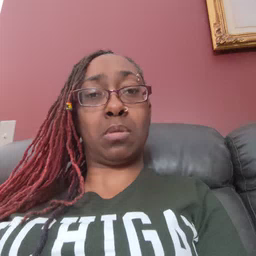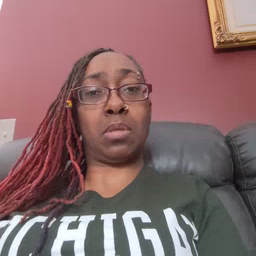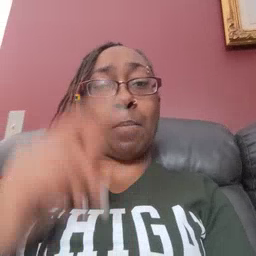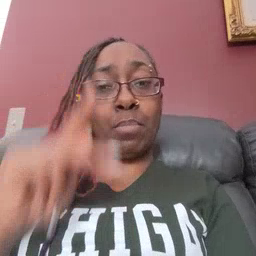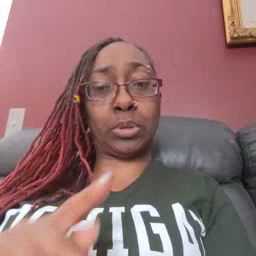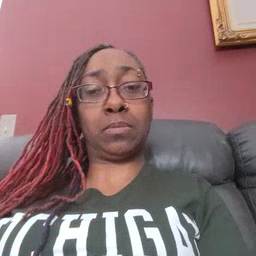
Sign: person